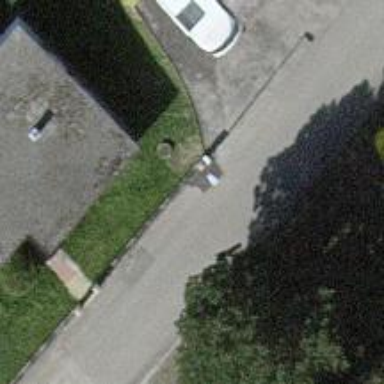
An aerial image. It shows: Support pole.